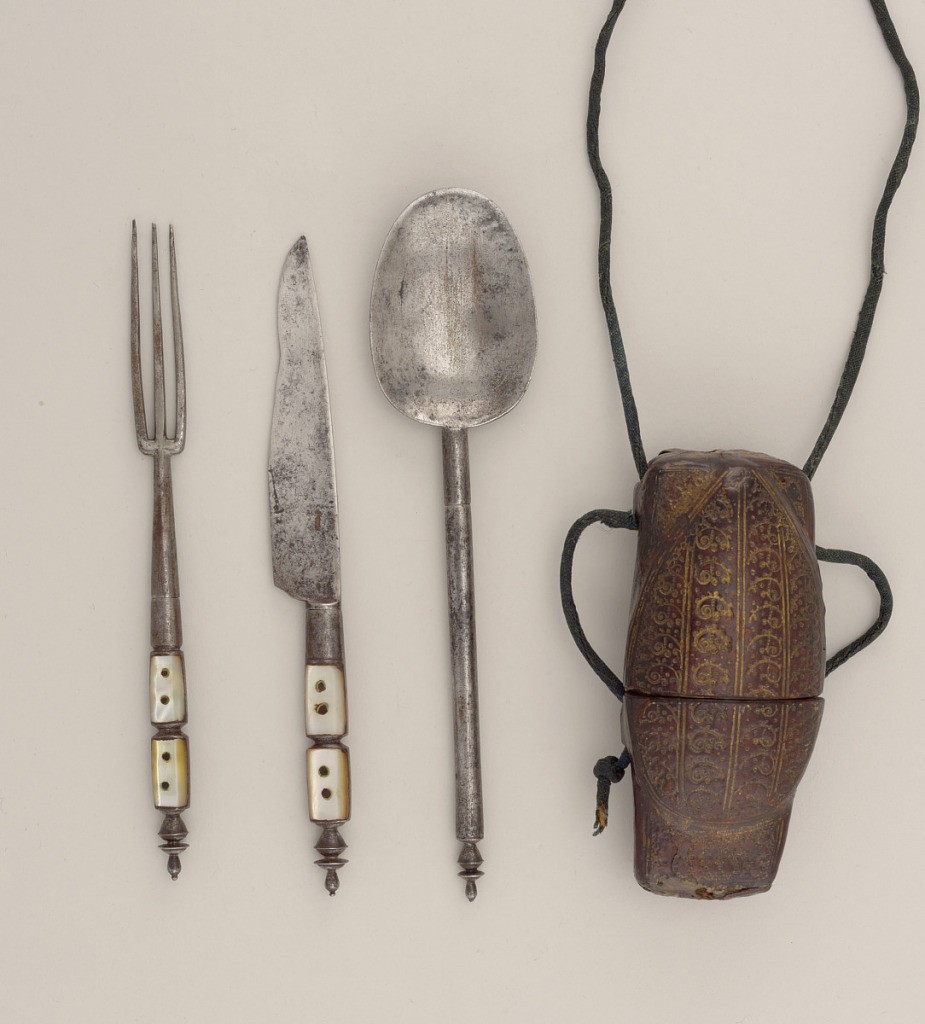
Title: Knife Blade with Threaded Screw Base
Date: early 17th century
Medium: steel
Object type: knife blade
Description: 1985-103-253-a: Small case for six implements, stamped leather wit...;     1985-103-253-b: Oval rat-tail spoon bowl with round neck and screw...;     1985-103-253-c: Plain straight handle with finial on top, can be s...;     1985-103-253-d: Waisted steel handle inlaid with mother-of-pearl, ...;     1985-103-253-e: Slightly curved upper edge, lower edge curving tow...;     1985-103-253-f: Waisted handle inlaid with mother-of-pearl, four r...;     1985-103-253-g: Three straight tines, rounded shoulders and plain ...